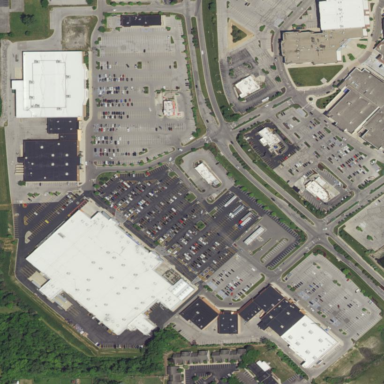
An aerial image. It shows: Retail area.